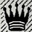
Piece: bQ